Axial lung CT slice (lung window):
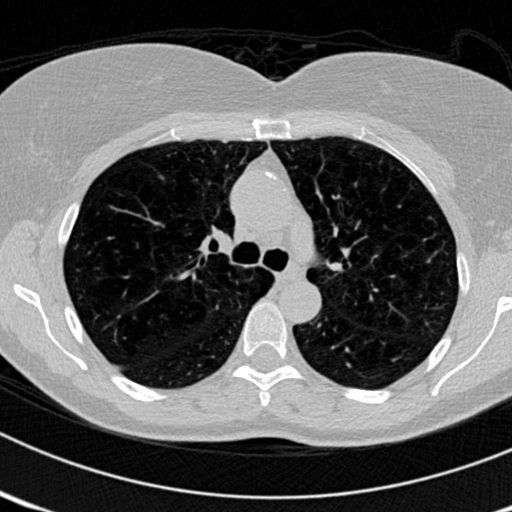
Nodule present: no